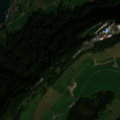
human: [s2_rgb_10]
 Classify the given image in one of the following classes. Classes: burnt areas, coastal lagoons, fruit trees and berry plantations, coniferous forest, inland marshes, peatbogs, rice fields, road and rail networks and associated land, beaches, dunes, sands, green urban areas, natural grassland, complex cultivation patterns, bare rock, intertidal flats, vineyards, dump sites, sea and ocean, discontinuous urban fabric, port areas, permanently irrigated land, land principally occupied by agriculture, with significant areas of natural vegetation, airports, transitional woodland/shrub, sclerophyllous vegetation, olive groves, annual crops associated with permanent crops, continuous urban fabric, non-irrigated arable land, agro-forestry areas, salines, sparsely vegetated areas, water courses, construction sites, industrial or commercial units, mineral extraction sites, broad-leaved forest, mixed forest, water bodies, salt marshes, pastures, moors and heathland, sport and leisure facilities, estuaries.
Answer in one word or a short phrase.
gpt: discontinuous urban fabric, pastures, coniferous forest, water bodies